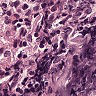
Metastatic tissue present: no